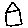
Label: house